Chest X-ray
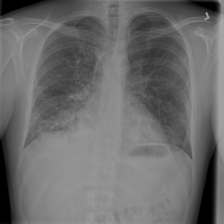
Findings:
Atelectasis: negative
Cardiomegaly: negative
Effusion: negative
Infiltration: positive
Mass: negative
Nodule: negative
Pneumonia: negative
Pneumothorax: negative
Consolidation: negative
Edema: negative
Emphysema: negative
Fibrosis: negative
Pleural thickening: negative
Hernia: negative